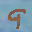
Label: 9